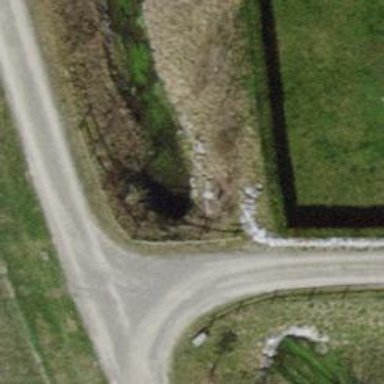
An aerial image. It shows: Culvert tunnel.